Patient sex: M
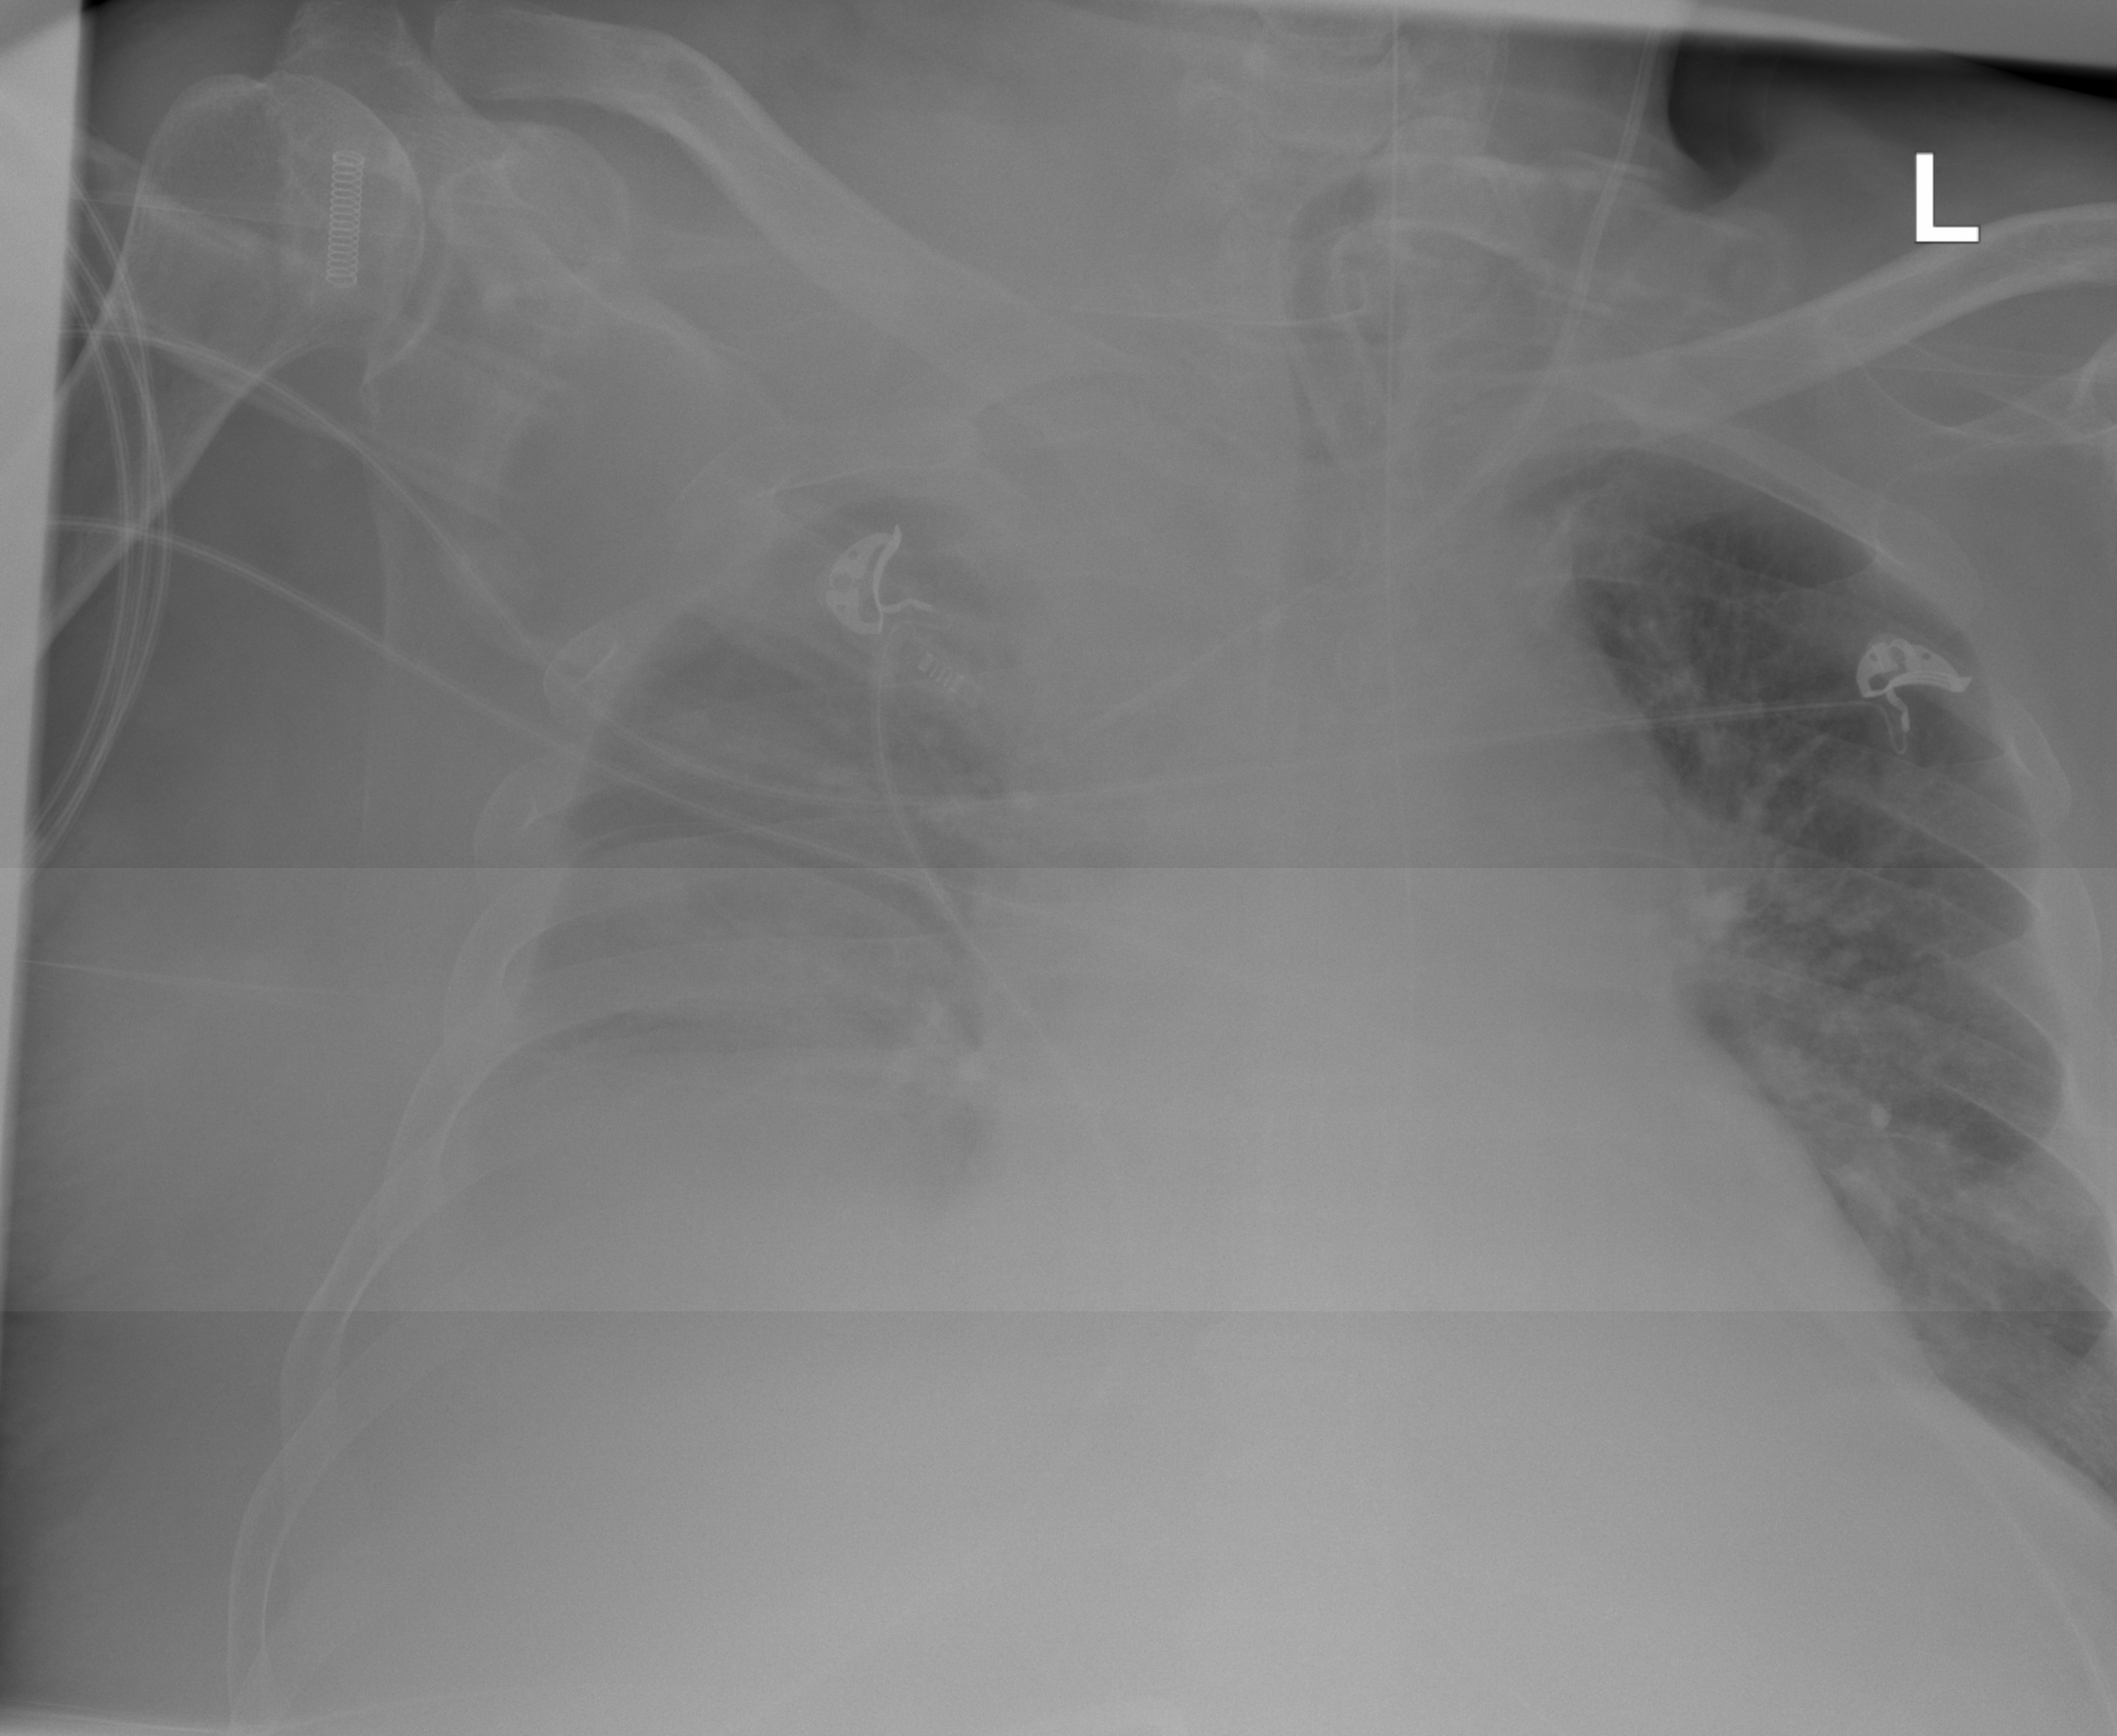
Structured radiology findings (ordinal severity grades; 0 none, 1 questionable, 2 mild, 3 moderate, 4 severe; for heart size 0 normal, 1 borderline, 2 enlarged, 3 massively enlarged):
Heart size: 2
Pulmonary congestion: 1
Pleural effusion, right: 3
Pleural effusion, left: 2
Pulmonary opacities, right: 0
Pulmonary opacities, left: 0
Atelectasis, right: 2
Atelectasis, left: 1